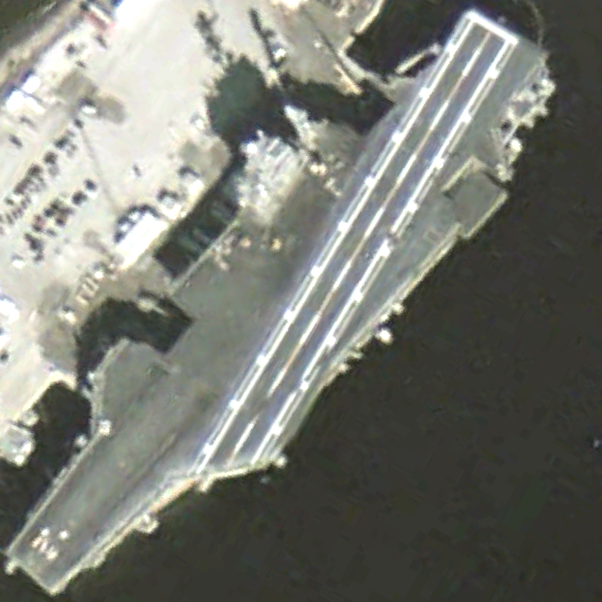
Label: aircraft_carrier